Question: I'm using git-for-windows MING64 MinTTY running on Windows 7. When I select text on git bash, it always trigger ctrl+C(which will display ^C in the next command line.
e.g.: When I left click down to select "git --version", then left click up, the next command line becomes "$^C".
'''
$ git --version
git version 2.9.2.windows.1
$^C
'''
Has anyone ever encounted this issue? And how to fix it?
I download the exe file from <URL>.

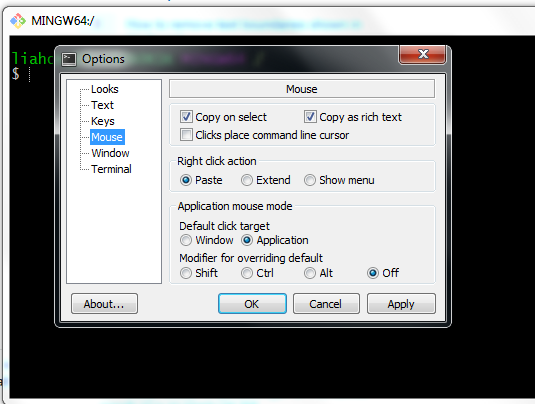
Answer: Enter the combination to open the system menu of the command window. Then use the select and copy options from there.
There's step-by-step expanded instruction <URL>.
See also <URL>. Excerpt as follows:
> The default way to copy/paste in Git Bash is by using the menu
(accessed by going to the top left) to "mark" to select what you want
to copy and then use the menu again to paste.This gets inefficient pretty quickly, so it's a good idea to set up
QuickEdit mode to make copying and pasting much faster. To do this,
go to 'Menu->Properties' and in the 'Options' tab select 'QuickEdit Mode'.
<URL>